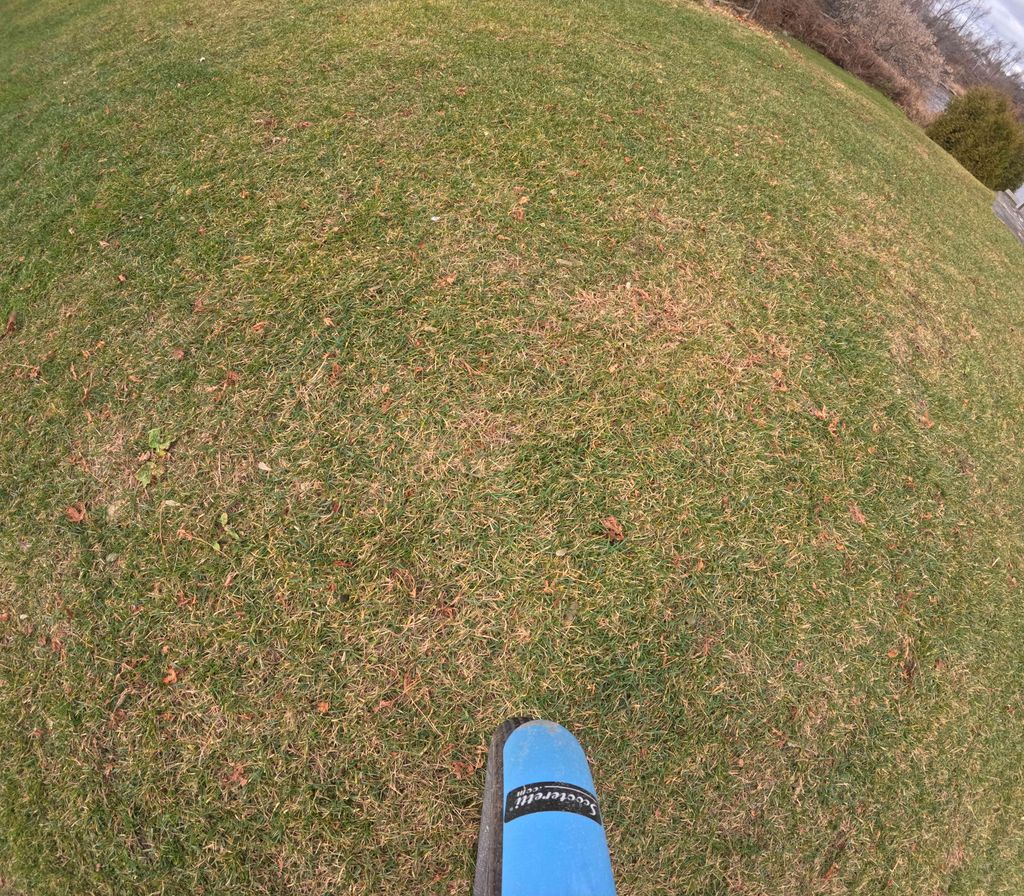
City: ottawa-gatineau